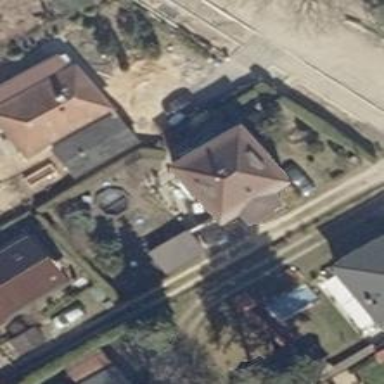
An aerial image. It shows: House with hipped roof.